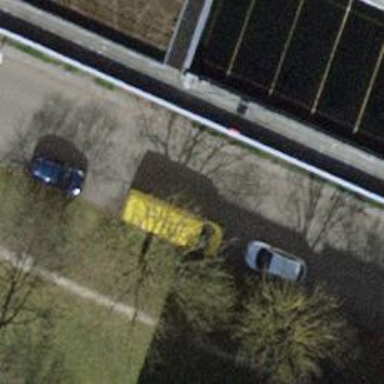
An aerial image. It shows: Asphalt surface parking area with parking spaces.